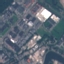
Land use / land cover class: Industrial